Question: I have an AVI file that I pulled from shell32 using <URL>. I would like to use this with TAnimate but I can't figure out how to load this file.
I succesfully loaded the AVI into a .RES file using <URL> (you have to download the "worked example" to get rcdatacreator. However, my issue now is figuring out how to extract the AVI file from the .RES and supplying it to TAnimate.
I am using Delphi 2010:

Any help is appreciated.
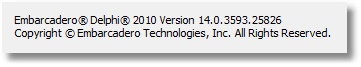
Answer: As Andreas mentioned (in his now deleted answer), you don't need to use an external tool to add the resource in recent versions of Delphi.
Use 'Project/Resources and Images...' from the IDE menu. Add a new resource by browsing to the folder your .AVI file is in, give it a name, and type in 'AVI' for the Resource Type. (It's not in the list, but you can add it.)

At runtime, use the following code:
'''
// I used CoolAVI as the resource name in my image above,
// so that's the name I need to use here.
Animate1.ResName := 'COOLAVI';
Animate1.Active := True;
'''